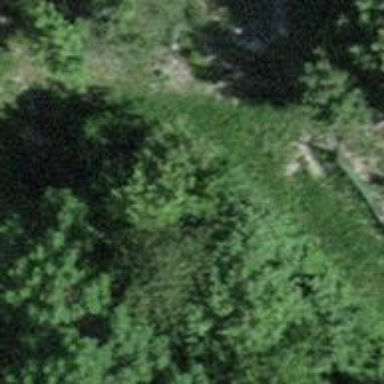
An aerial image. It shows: Path covered with grass.